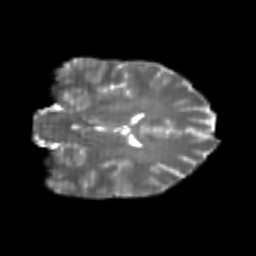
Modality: T2w
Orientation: coronal
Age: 24
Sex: female
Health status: healthy
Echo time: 0.074 s